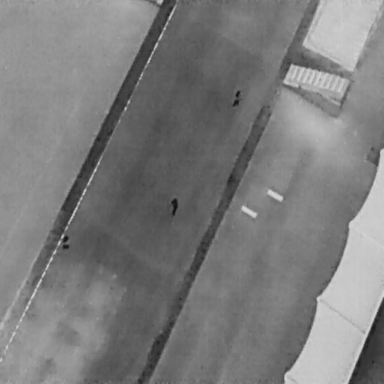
There are three People in the infrared image.